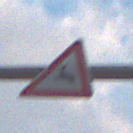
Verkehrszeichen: WildwechselRechts
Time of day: SunriseSunset
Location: Outdoor (Nature)
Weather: PartlyCloudy
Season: NotSpecified
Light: Natural